如图：直角三角形 $ABC$ 中，$\angle ACB = 90^\circ$，$BC = 8\,\text{cm}$，以 $BC$ 为直径画半圆 $O$，如果阴影甲的面积等于阴影乙的面积，那么 $AC$ 长为 \underline{\hspace{2cm}} cm.

\vspace{0.5cm}

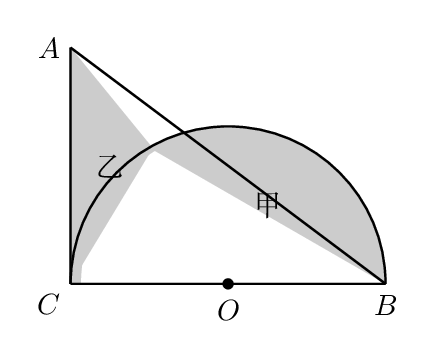
【解答】

\noindent \textbf{【答案】} $2\pi$

\noindent \textbf{【知识点】} 不规则图形的面积、圆的面积

\noindent \textbf{【详解】} 解：如图，标注字母，
$\because S_{\text{阴影甲}}=S_{\text{半圆}} - S_{\triangle MOB} - S_{\text{扇形COM}}$，

$S_{\text{阴影乙}}=S_{\triangle ABC} - S_{\triangle MOB} - S_{\text{扇形COM}}$，且$S_{\text{阴影甲}}=S_{\text{阴影乙}}$，
$\therefore S_{\text{半圆}}=S_{\triangle ABC}$，而$\angle ACB=90^\circ$，$BC=8$，
$\therefore \dfrac{1}{2}\pi \left( \dfrac{1}{2}BC \right)^2 = \dfrac{1}{2} AC \cdot BC$，
$\therefore AC = 2\pi$．

故答案为：$\boldsymbol{2\pi}$．

\noindent \textbf{【点睛】} 本题考查的直角三角形的面积的计算，半圆面积的计算，理解题意推导得到$S_{\text{半圆}}=S_{\triangle ABC}$是解本题的关键．

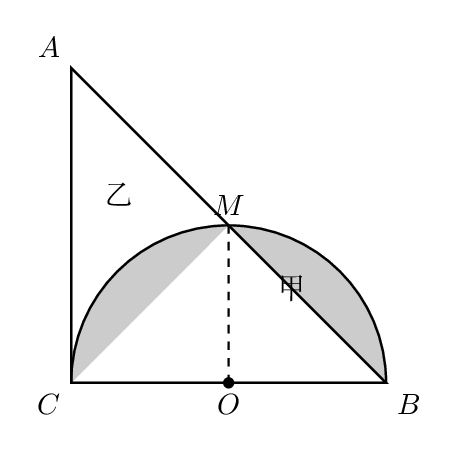